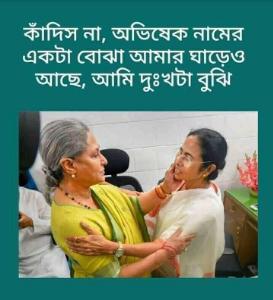
Text: কাদিস না অভিশেক নামের একটা বোঝা আমার ঘাড়েও আছে, আমি দুঃখটা বুঝি।
Label: Non Hate